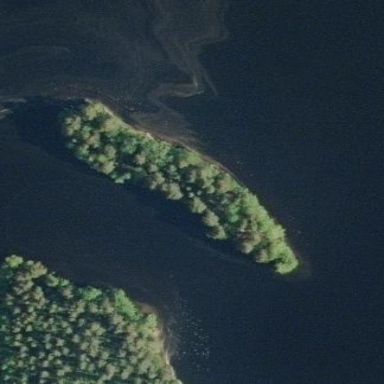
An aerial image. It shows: Islet.